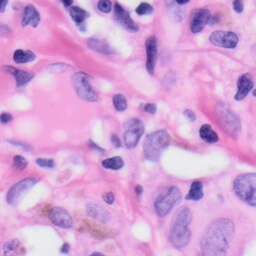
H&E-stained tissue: Skin